Field crop: maize
Growth stage: 1
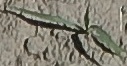
Species: sorghum